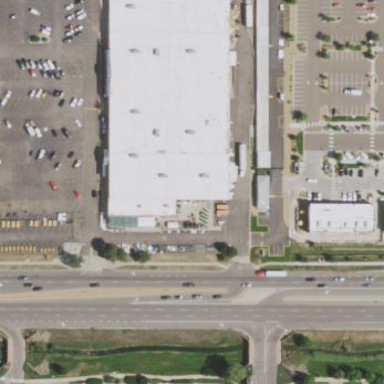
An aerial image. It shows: Retail building housing clothes shop.